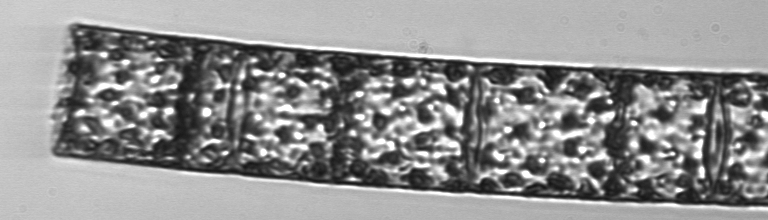
Label: Guinardia_flaccida